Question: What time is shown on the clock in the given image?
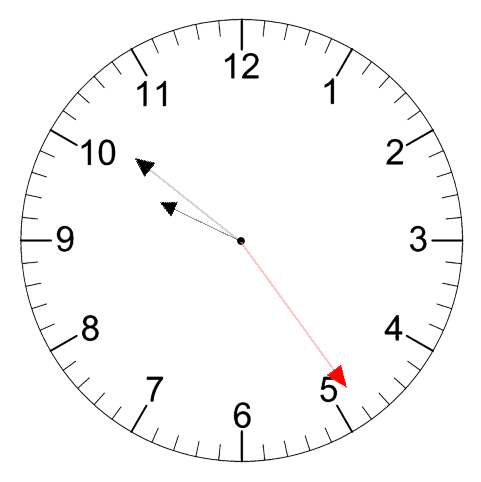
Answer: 09:51:24